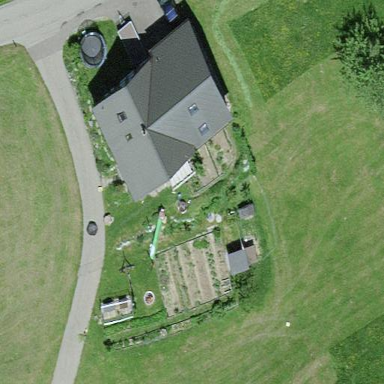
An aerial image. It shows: Detached building.